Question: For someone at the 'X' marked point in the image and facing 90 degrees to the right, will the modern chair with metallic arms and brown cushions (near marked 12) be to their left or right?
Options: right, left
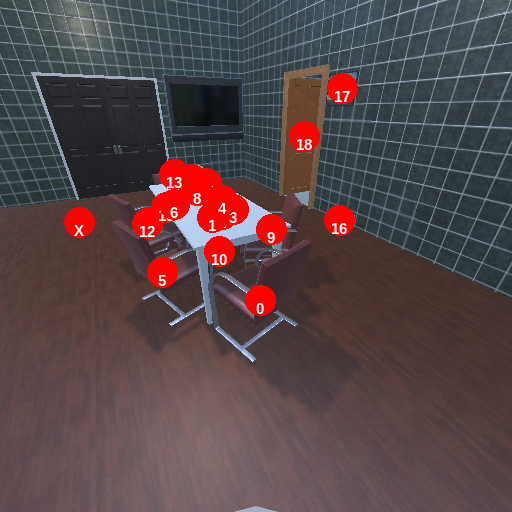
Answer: right